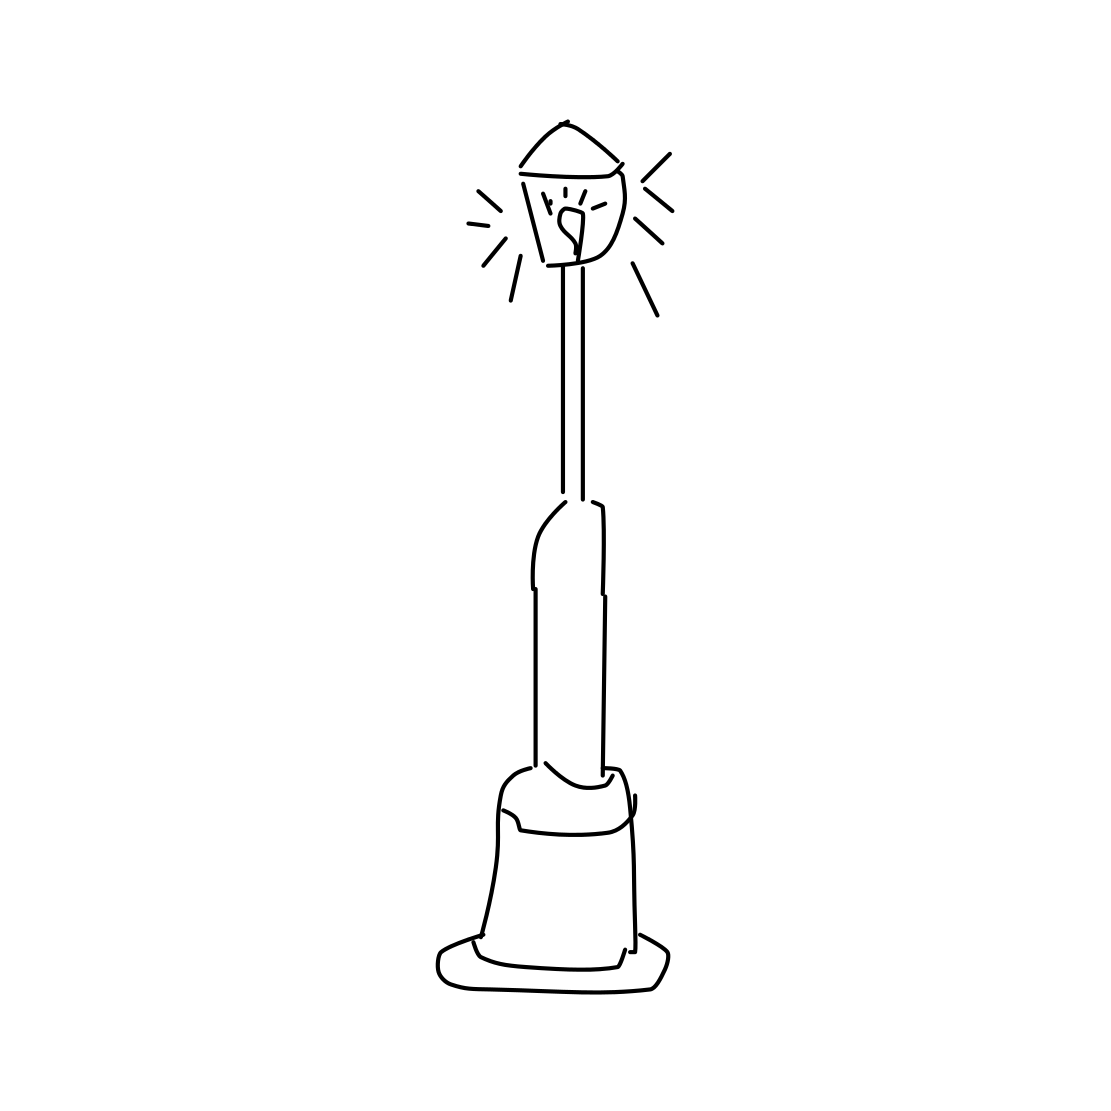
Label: streetlight